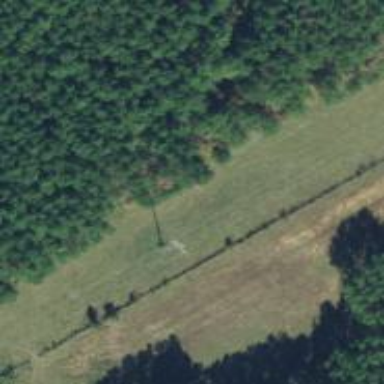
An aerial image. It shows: Power pole.